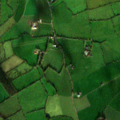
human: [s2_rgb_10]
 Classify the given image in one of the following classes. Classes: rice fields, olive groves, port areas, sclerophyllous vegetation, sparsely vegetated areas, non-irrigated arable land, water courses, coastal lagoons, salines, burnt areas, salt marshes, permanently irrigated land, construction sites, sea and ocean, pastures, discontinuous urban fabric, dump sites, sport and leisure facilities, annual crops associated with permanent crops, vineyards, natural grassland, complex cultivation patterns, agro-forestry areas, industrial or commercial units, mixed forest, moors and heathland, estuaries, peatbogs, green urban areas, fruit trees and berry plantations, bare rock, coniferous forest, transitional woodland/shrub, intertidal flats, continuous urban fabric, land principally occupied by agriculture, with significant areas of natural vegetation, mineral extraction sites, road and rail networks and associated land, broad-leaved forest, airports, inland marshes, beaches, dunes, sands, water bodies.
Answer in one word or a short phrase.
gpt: pastures